Question: The following is the html produced by the mvc project, on index page, Seems to be an issue with my modal form the create is a partial view but the window is not working.
is there some thing wrong with the order of the Javascript loading?
i took bootswatch css insted of bootstrap css. i even replced the bootswatch css to original bootstrap css that did not make a difference also.
i also have a section in web.config.
'''
<httpProtocol>
<customHeaders>
<clear/>
<add name="X-UA-Compatible" value="IE=edge"/>
</customHeaders>
</httpProtocol>
'''
it's not working out.
the bootstrap <URL> recommends to use Edge,
If i remove it IE9 default settings scream. get lot of javascript errors. so i cannot take away Edge setting.
when i turn the compatibility off for the site then it works fine, .
'''
<!DOCTYPE html>
<html lang="en">
<head>
<title>My Test Application 6</title>
<meta name="viewport" content="width=device-width, initial-scale=1.0">
<meta charset="utf-8">
<link href="/Content/bootstrap.css" rel="stylesheet"/>
<link href="/Content/bootstrap-responsive.css" rel="stylesheet"/>
<link href="/Content/font-awesome.css" rel="stylesheet"/>
<link href="/Content/site.css" rel="stylesheet"/>
<script src="/Scripts/modernizr-2.6.2.js"></script>
<!-- Le HTML5 shim, for IE6-8 support of HTML5 elements -->
<!--[if lt IE 9]>
<script src="/Content/IE9FixScripts"></script>
<![endif]-->
<script src="/Scripts/jquery-2.0.3.js"></script>
</head>
<body>
<div id="wrap">
<div class="container">
<!-- Navbar
================================================== -->
<div class="navbar navbar-default navbar-fixed-top">
<!--<div class="logosmall pull-left"></div> -->
<div class="container">
<div class="navbar-header">
<button type="button" class="navbar-toggle" data-toggle="collapse" data-target=".navbar-responsive-collapse">
<span class="icon-bar"></span>
<span class="icon-bar"></span>
<span class="icon-bar"></span>
</button>
<a class="navbar-brand" href="/"><i class="fa fa-home fa-lg"></i></a>
</div>
<div class="navbar-collapse collapse navbar-responsive-collapse">
<ul class="nav navbar-nav">
<li class="dropdown">
<a href="#" class="dropdown-toggle" data-toggle="dropdown"><i class="fa fa-cog fa-lg"></i> Admin<b class="caret"></b></a>
<ul class="dropdown-menu">
<li><a href="/User"><i class="fa fa-user"></i> Users</a></li>
<li><a href="/Role"><i class="fa fa-group"></i> Roles</a></li>
</ul>
</li>
</ul>
<ul class="nav navbar-nav navbar-right">
<li class="navbar-text">Paracetemol\Adamstritator</li>
</ul>
</div>
<!-- /.nav-collapse -->
</div>
<!-- /.container -->
</div>
<!-- /.navbar -->
<!-- Main content any sections which need to be filld in and then body -->
<div class="container">
<div>
<div id="myModal" class="modal hide fade" tabindex="-1" role="dialog" aria-labelledby="myModalLabel" aria-hidden="true">
<div class="modal-header">
<button type="button" class="close" data-dismiss="modal" aria-hidden="true">x</button>
<h3 id="myModalLabel">Modal header</h3>
</div>
<div class="modal-body">
<p>Loading...</p>
</div>
<div class="modal-footer">
<button class="btn" data-dismiss="modal" aria-hidden="true">Close</button>
<button class="btn btn-primary">Save changes</button>
</div>
</div>
</div>
<p class="pull-right">
<a class="btn btn-default btn-sm modal-link" title="" href="/User/Create"
data-original-title="Create New User" data-toggle="modal"
data-target="#myModal"
data-placement="left">Create <i class="fa fa-user fa-lg"></i>
</a>
</p>
<script>
$(function () {
$(".modal-link").click(function (event) {
event.preventDefault();
$('#myModal').removeData("modal");
$('#myModal').modal({ remote: $(this).attr("href") });
});
})
</script>
</div>
</div>
</div>
<script type="text/javascript">
$(document).ready(function () {
$('[data-toggle="tooltip"]').tooltip();
$('[data-toggle="popover"]').popover();
});
$(document).ready(function () {
var url = window.location.pathname;
var substr = url.split('/');
var urlaspx = substr[substr.length - 1];
$('.nav').find('.active').removeClass('active');
$('.nav li a').each(function () {
if (this.href.indexOf(urlaspx) >= 0) {
$(this).parent().addClass('active');
}
});
});
</script>
<script src="/Scripts/jquery.validate.js"></script>
<script src="/Scripts/jquery.validate.unobtrusive.js"></script>
<script src="/Scripts/bootstrap.js"></script>
</body>
</html>
'''
Did not notice any 404's in the network tab either.
Try'd the below code mentioned wraping things up in div's
now the popup comes and is not looking good as its expected.

create.cshtml looks like below.
'''
@model BAMLC.TDR.UI.Models.TdrCreateUserViewModel
<script src="~/Scripts/jquery-1.8.2.min.js"></script>
<script src="~/Scripts/jquery.validate.min.js"></script>
<script src="~/Scripts/jquery.validate.unobtrusive.min.js"></script>
<div class="modal-header">
<button type="button" class="close" data-dismiss="modal" aria-hidden="true">x</button>
<h3 id="myModalLabel">Edit group member</h3>
</div>
@using (Html.BeginForm()) {
@Html.AntiForgeryToken()
@Html.ValidationSummary(true)
<div class="modal-body">
<fieldset>
<legend>CreateUserViewModel</legend>
<div class="editor-label">
@Html.LabelFor(model => model.Email)
</div>
<div class="editor-field">
@Html.EditorFor(model => model.Email)
@Html.ValidationMessageFor(model => model.Email)
</div>
<div class="editor-label">
@Html.LabelFor(model => model.FirstName)
</div>
<div class="editor-field">
@Html.EditorFor(model => model.FirstName)
@Html.ValidationMessageFor(model => model.FirstName)
</div>
<div class="editor-label">
@Html.LabelFor(model => model.LastName)
</div>
<div class="editor-field">
@Html.EditorFor(model => model.LastName)
@Html.ValidationMessageFor(model => model.LastName)
</div>
<div class="editor-label">
@Html.LabelFor(model => model.IsLockedOut)
</div>
<div class="editor-field">
@Html.EditorFor(model => model.IsLockedOut)
@Html.ValidationMessageFor(model => model.IsLockedOut)
</div>
</fieldset>
</div>
<div class="modal-footer">
<button class="btn btn-inverse" type="submit">Save</button>
</div>
}
<div>
@Html.ActionLink("Back to List", "Index")
</div>
'''
Thank you very much in advance.
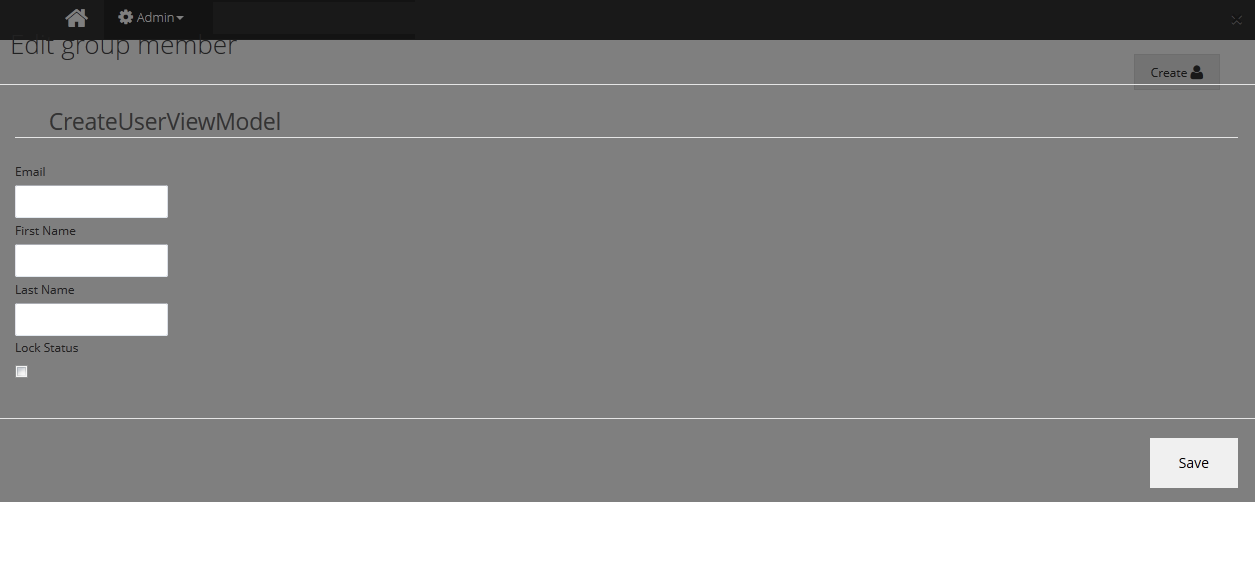
Answer: You are not following the <URL>. Change this :
- '.hide''#myModal'- '.modal-header''.modal-body''.modal-footer''.modal-content'- '.modal-content''.modal-dialog'
Here's the final code you should use :
'''
$(function () {
$(".modal-link").click(function (event) {
event.preventDefault();
$('#myModal').removeData("modal");
$('#myModal').modal({ remote: $(this).attr("href") });
});
});
$(document).ready(function () {
$('[data-toggle="tooltip"]').tooltip();
$('[data-toggle="popover"]').popover();
});
$(document).ready(function () {
var url = window.location.pathname;
var substr = url.split('/');
var urlaspx = substr[substr.length - 1];
$('.nav').find('.active').removeClass('active');
$('.nav li a').each(function () {
if (this.href.indexOf(urlaspx) >= 0) {
$(this).parent().addClass('active');
}
});
});
'''
'''
.container {
padding-top: 70px;
}
'''
'''
<script src="https://ajax.googleapis.com/ajax/libs/jquery/2.0.2/jquery.min.js"></script>
<link href="http://cdnjs.cloudflare.com/ajax/libs/font-awesome/4.0.3/css/font-awesome.min.css" rel="stylesheet"/>
<script src="http://cdnjs.cloudflare.com/ajax/libs/jquery-validate/1.11.1/jquery.validate.min.js"></script>
<script src="http://netdna.bootstrapcdn.com/bootstrap/3.0.2/js/bootstrap.min.js"></script>
<link href="http://netdna.bootstrapcdn.com/bootstrap/3.0.2/css/bootstrap.min.css" rel="stylesheet"/>
<div id="wrap">
<!-- Navbar
================================================== -->
<div class="navbar navbar-default navbar-fixed-top">
<!--<div class="logosmall pull-left"></div> -->
<div class="navbar-header">
<button type="button" class="navbar-toggle" data-toggle="collapse" data-target=".navbar-responsive-collapse">
<span class="icon-bar"></span>
<span class="icon-bar"></span>
<span class="icon-bar"></span>
</button>
<a class="navbar-brand" href="/"><i class="fa fa-home fa-lg"></i></a>
</div>
<div class="navbar-collapse collapse navbar-responsive-collapse">
<ul class="nav navbar-nav">
<li class="dropdown">
<a href="#" class="dropdown-toggle" data-toggle="dropdown"><i class="fa fa-cog fa-lg"></i> Admin<b class="caret"></b></a>
<ul class="dropdown-menu">
<li><a href="/User"><i class="fa fa-user"></i> Users</a></li>
<li><a href="/Role"><i class="fa fa-group"></i> Roles</a></li>
</ul>
</li>
</ul>
<ul class="nav navbar-nav navbar-right">
<li class="navbar-text">Paracetemol\Adamstritator</li>
</ul>
</div>
<!-- /.nav-collapse -->
</div>
<!-- /.navbar -->
<!-- Main content any sections which need to be filld in and then body -->
<div class="container">
<div>
<div id="myModal" class="modal fade" tabindex="-1" role="dialog" aria-labelledby="myModalLabel" aria-hidden="true">
<div class="modal-dialog">
<div class="modal-content">
<div class="modal-header">
<button type="button" class="close" data-dismiss="modal" aria-hidden="true">x</button>
<h3 id="myModalLabel">Modal header</h3>
</div>
<div class="modal-body">
<p>Loading...</p>
</div>
<div class="modal-footer">
<button class="btn" data-dismiss="modal" aria-hidden="true">Close</button>
<button class="btn btn-primary">Save changes</button>
</div>
</div>
</div>
</div>
</div>
<p class="pull-right">
<a class="btn btn-default btn-sm modal-link" title="" href="/User/Create"
data-original-title="Create New User" data-toggle="modal"
data-target="#myModal"
data-placement="left">Create <i class="fa fa-user fa-lg"></i>
</a>
</p>
</div>
</div>
'''